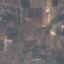
Label: PermanentCrop